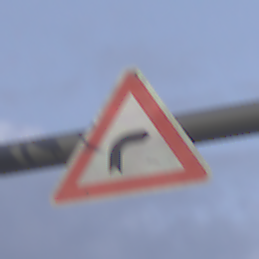
Verkehrszeichen: KurveRechts
Umgebung: Outdoor, Urban
Tageszeit: SunriseSunset
Wetter: PartlyCloudy
Licht: Natural
Jahreszeit: NotSpecified
Kontrast: LowContrast